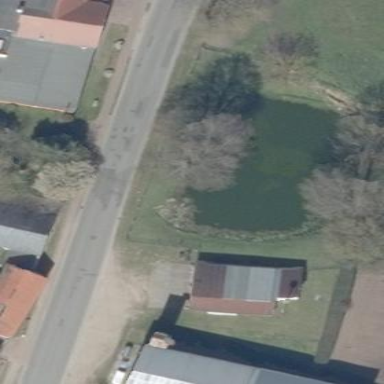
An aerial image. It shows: Pond with natural water.